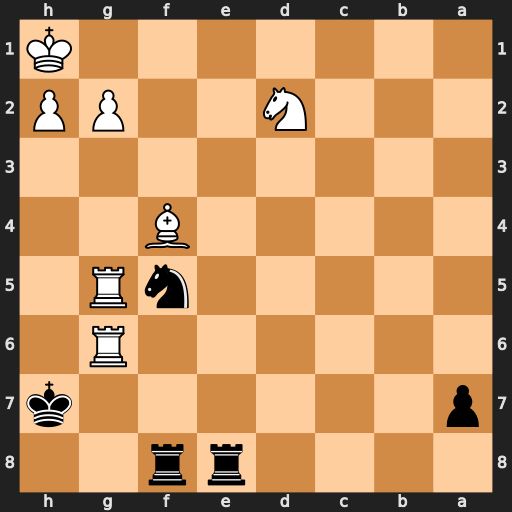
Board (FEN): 4rr2/p6k/6R1/5nR1/5B2/8/3N2PP/7K
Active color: b
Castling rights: -
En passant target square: -
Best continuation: Re1+ Nf1 Rxf1#